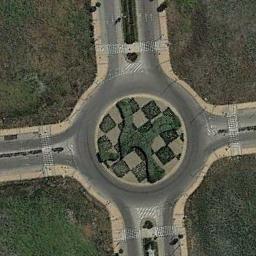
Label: roundabout